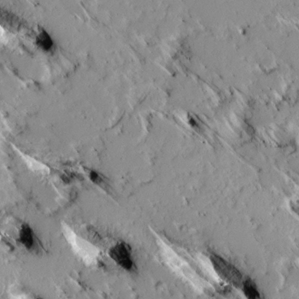
Label: non_frost